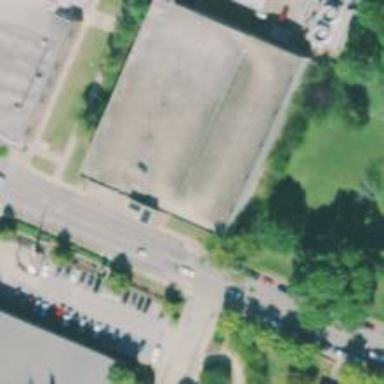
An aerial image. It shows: Multi-storey parking building.